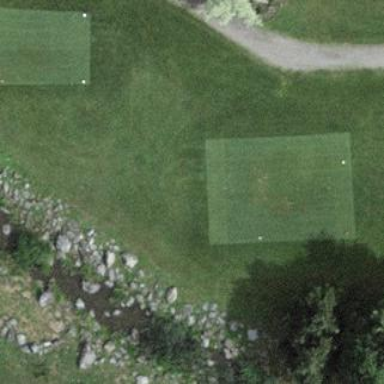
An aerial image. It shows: Grassy area designated as golf tee.